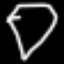
Label: diamond